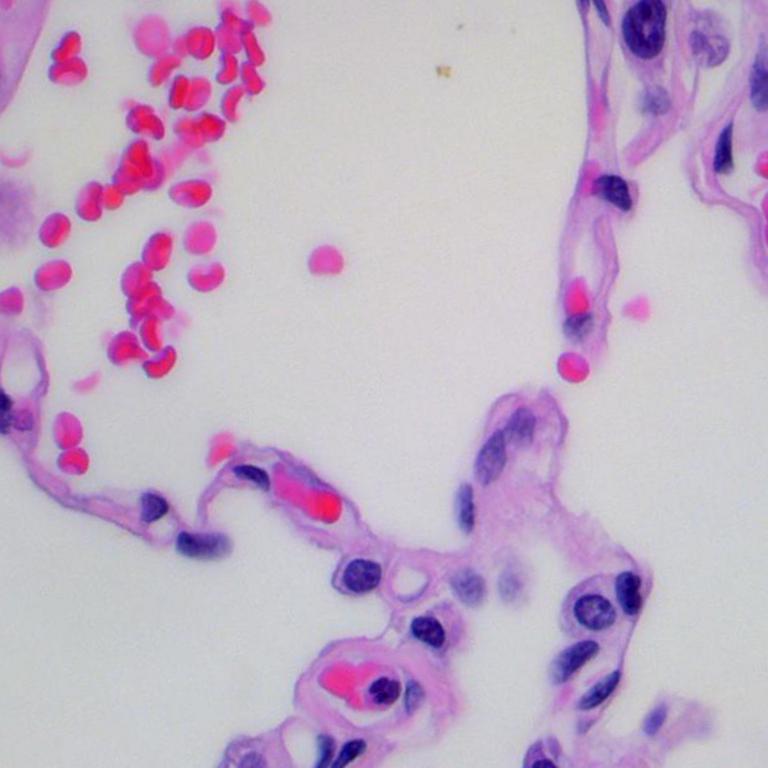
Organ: lung
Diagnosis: benign